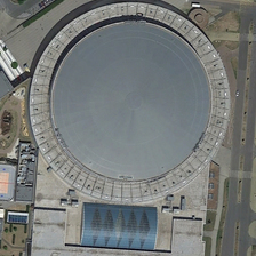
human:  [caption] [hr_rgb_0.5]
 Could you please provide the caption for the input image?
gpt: There is a large round stadium in the middle of the ground.

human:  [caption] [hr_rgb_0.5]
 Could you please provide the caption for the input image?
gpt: There is a large round stadium in the middle of the earth.

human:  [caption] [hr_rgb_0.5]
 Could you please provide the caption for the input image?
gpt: There is a large round stadium in the center of the earth.

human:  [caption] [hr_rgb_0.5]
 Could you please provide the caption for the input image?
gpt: There is a huge round stadium in the middle of the land.

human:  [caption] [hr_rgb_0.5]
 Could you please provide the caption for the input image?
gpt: This is a large circular stadium in the center of the earth.